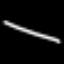
Label: line